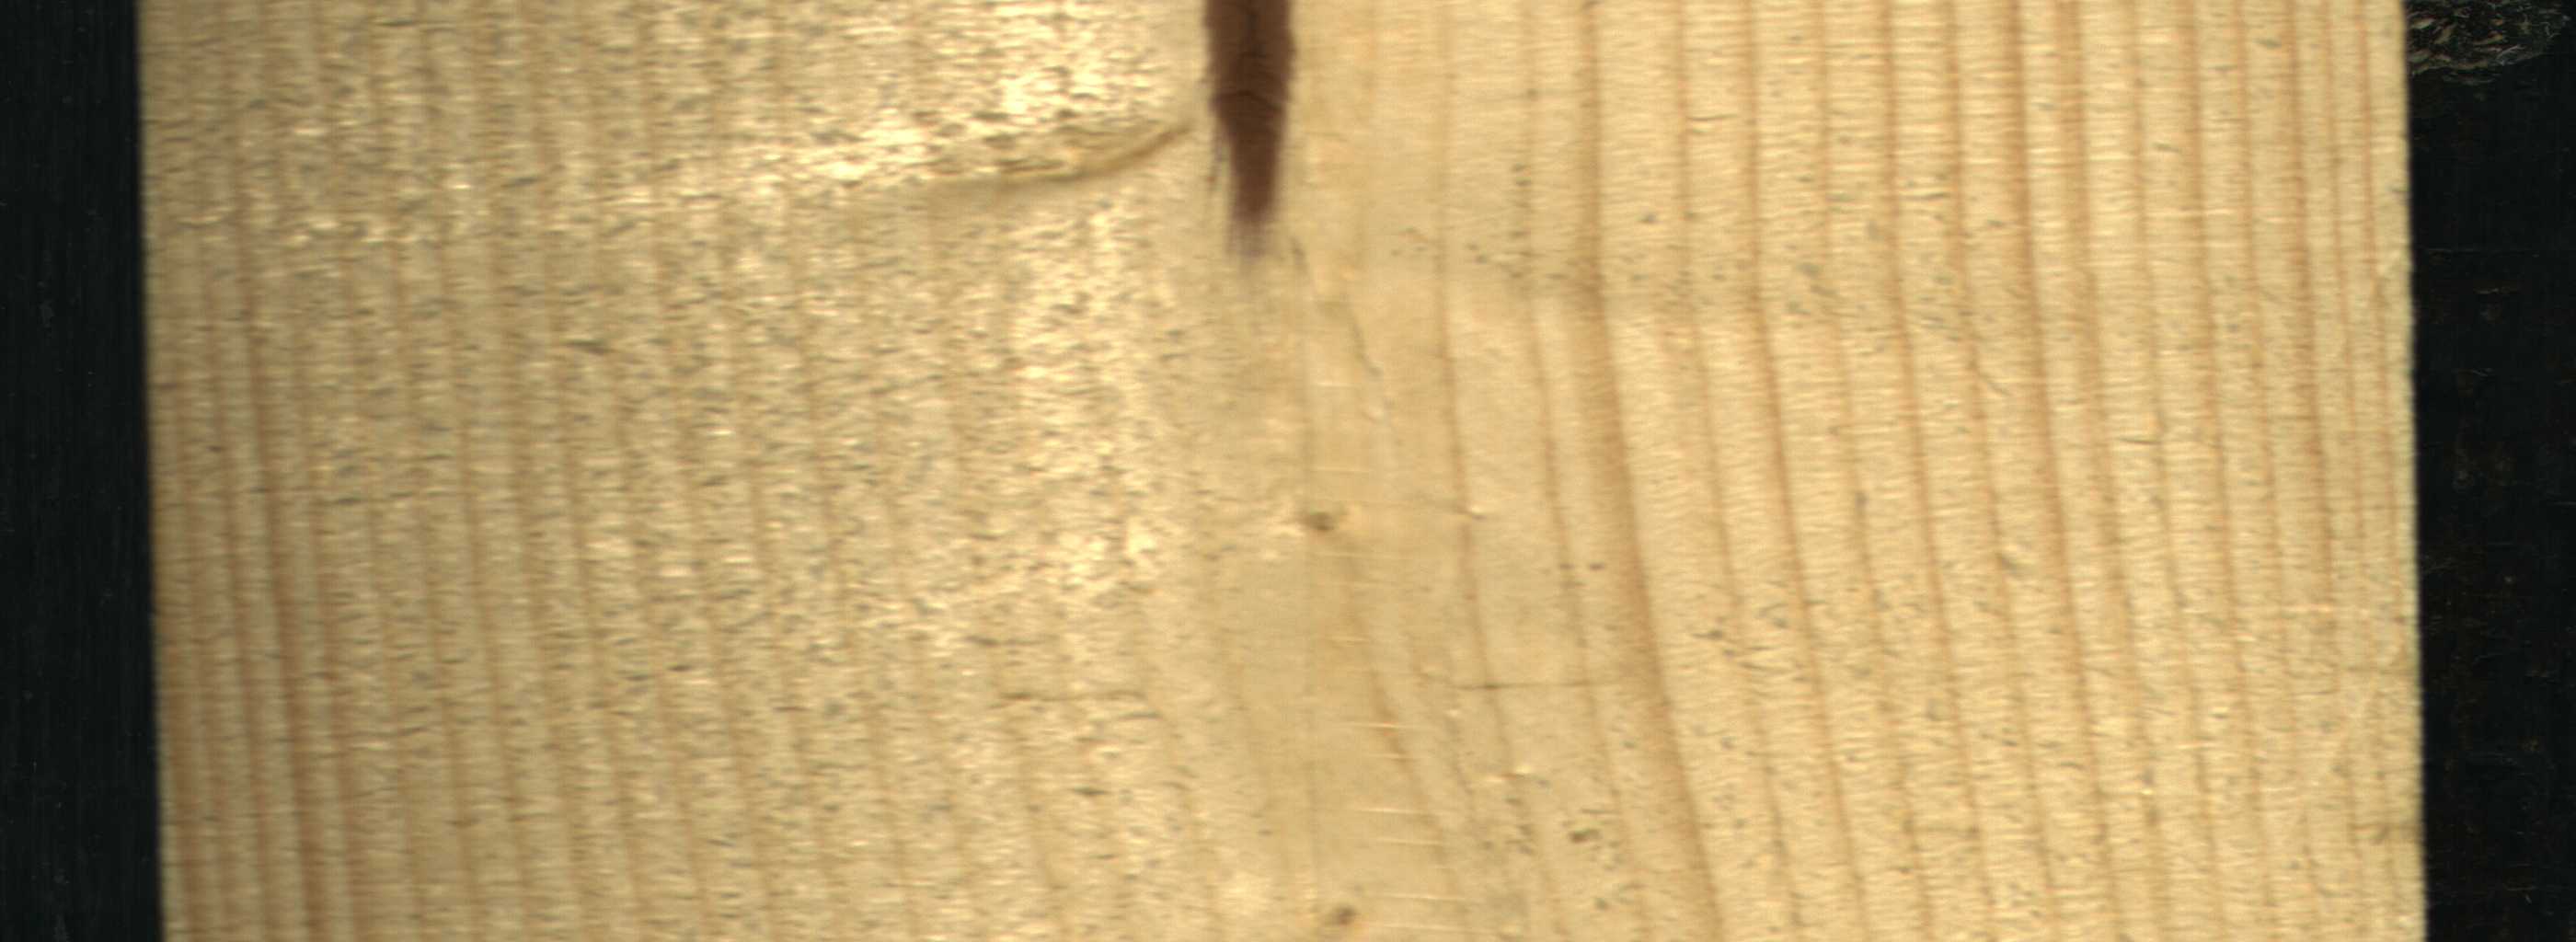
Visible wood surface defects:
Marrow